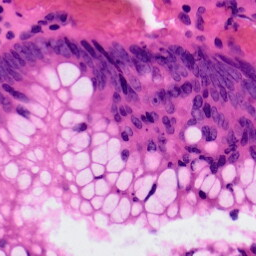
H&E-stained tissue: Colon